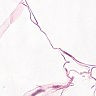
Metastatic tissue present: no